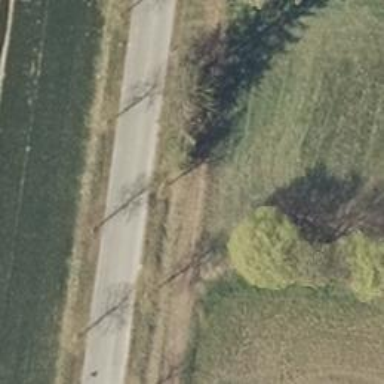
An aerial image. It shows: Deciduous tree with broadleaved leaves.